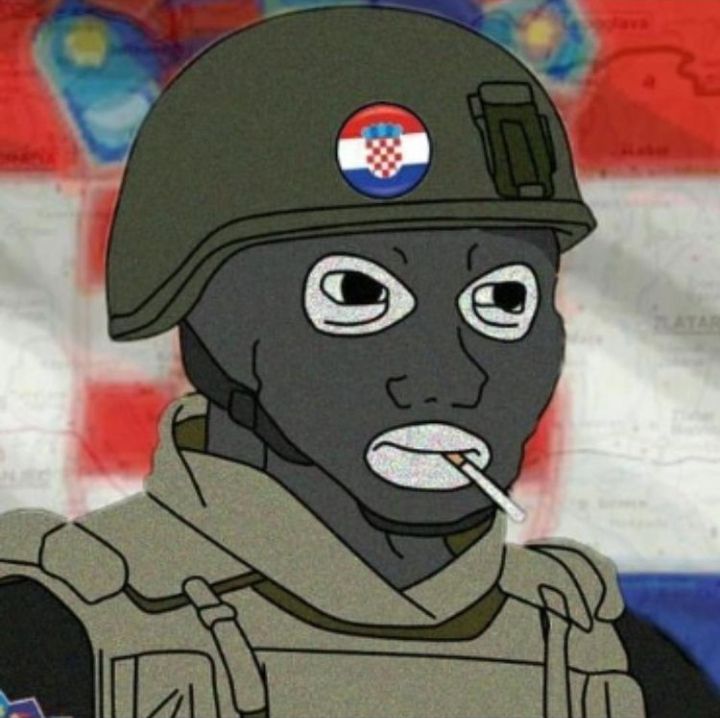
Label: 5_Doomer